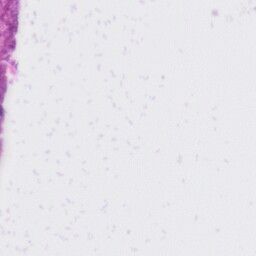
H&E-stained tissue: Liver